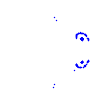
Particle: proton